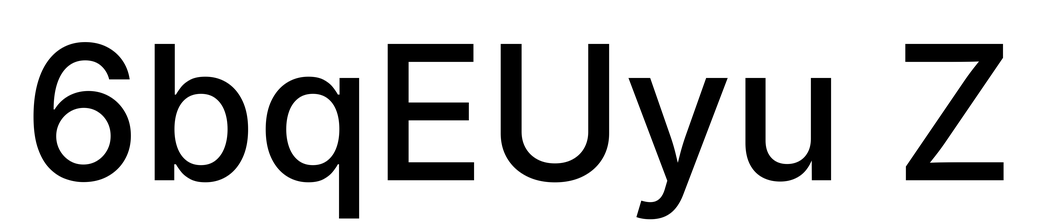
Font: Inter_Medium